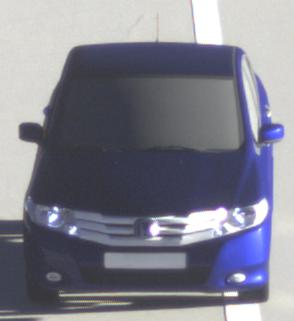
Make: Honda
Model: City
Detailed model: Gen. 6
Model produced from: 2008
Model produced until: 2013
Doors: 4
Color: blue
Road condition: dry road
Daytime: sunrise or sunset
Contrast: high contrast